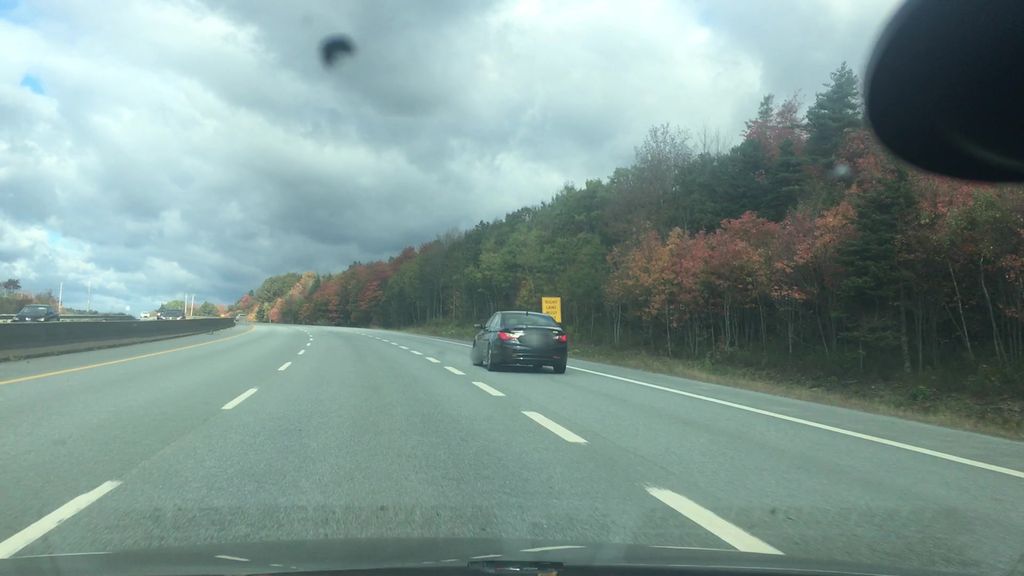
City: halifax